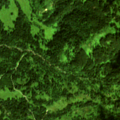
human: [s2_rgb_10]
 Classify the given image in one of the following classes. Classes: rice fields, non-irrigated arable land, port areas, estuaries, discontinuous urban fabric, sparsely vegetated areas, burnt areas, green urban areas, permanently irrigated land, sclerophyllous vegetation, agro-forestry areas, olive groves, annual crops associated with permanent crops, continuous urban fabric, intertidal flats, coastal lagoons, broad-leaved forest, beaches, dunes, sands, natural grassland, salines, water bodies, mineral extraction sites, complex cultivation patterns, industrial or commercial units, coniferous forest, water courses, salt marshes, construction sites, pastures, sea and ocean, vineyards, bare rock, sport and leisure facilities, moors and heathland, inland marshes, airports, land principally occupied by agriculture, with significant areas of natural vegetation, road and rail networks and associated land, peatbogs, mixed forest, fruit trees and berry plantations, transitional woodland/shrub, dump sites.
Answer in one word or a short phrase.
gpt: pastures, complex cultivation patterns, coniferous forest